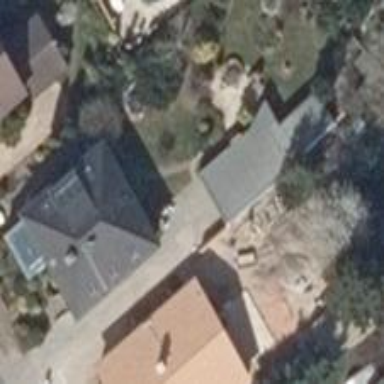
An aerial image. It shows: Detached building with hipped roof shape.